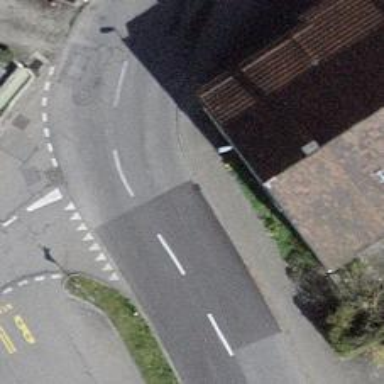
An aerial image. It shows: Tertiary road.